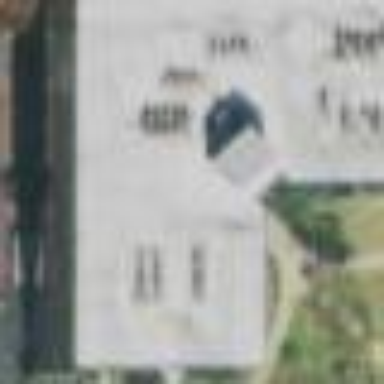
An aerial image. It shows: Office building.